Question: I have a form that contains multiple inputs, and each input has its own respective button. I'm looking to have each button insert the adjacent input's typed value into a new browser tab and opens that address on click of the button.
Let's say I type 121680573 into the text field, and when I click the button next to the field, this address should be opened in a new tab:
> a810-bisweb.nyc.gov/bisweb/JobsQueryByNumberServlet?passjobnumber=&passdocnumber=&go10=+GO+&requestid=0
The typed value would have to be inserted into that specific position after the = sign.
Thus far this is the only code I've come up with to accomplish this task (I created an alert for the sake of this example being I don't know how to accomplish the insertion of text). #bis represents the button:
'''
$(document).ready() {
var bis_button = $('.bis_button');
bis_button.click(function() {
alert(bis_button.val());
});
});
'''
The inputs and buttons are arranged like this in a WordPress page. Each input is assigned an ID by the WordPress plugin that's creating the page:
'''
<div id="frm_field_[id]_container" class="frm_form_field form-field [required_class][error_class]">
<label class="frm_primary_label">[field_name]
<span class="frm_required">[required_label]</span>
</label>
[input]
[if description]<div class="frm_description">[description]</div>[/if description]
[if error]<div class="frm_error">[error]</div>[/if error]
<div class="bis_button">View in BIS</div>
</div>
'''
I've attached an image that shows the fields and their respective buttons.:

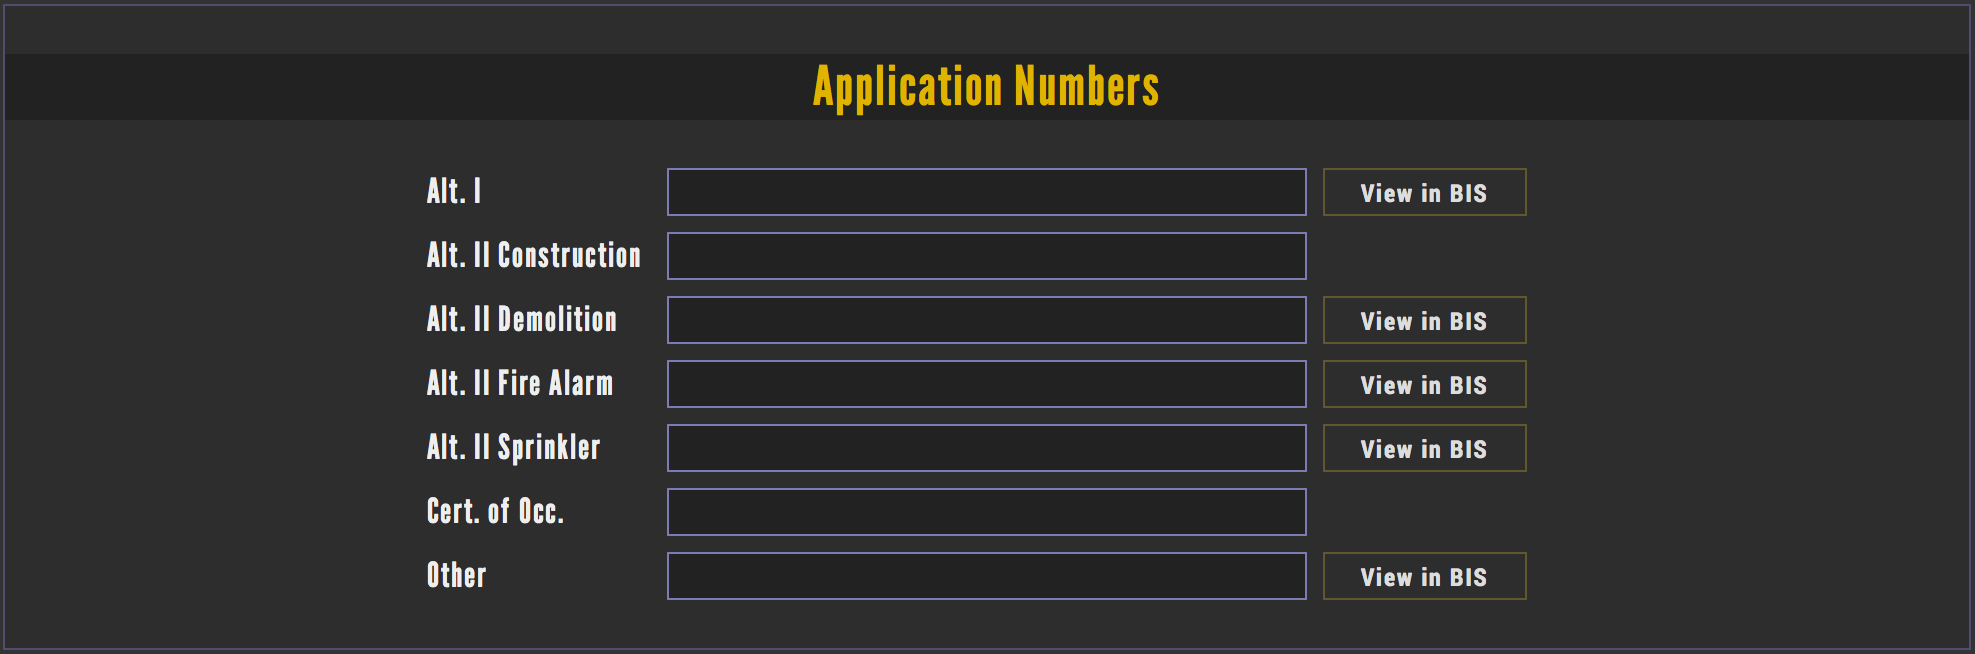
Answer: '''
$(document).ready(function() {
$(".bis_button").click(function() {
var inputValue = $(this).parent('.frm_form_field').find('input').val();
window.open('a810-bisweb.nyc.gov/bisweb/JobsQueryByNumberServlet?passjobnumber='+inputValue+'&passdocnumber=&go10=+GO+&requestid=0');
})
});
'''